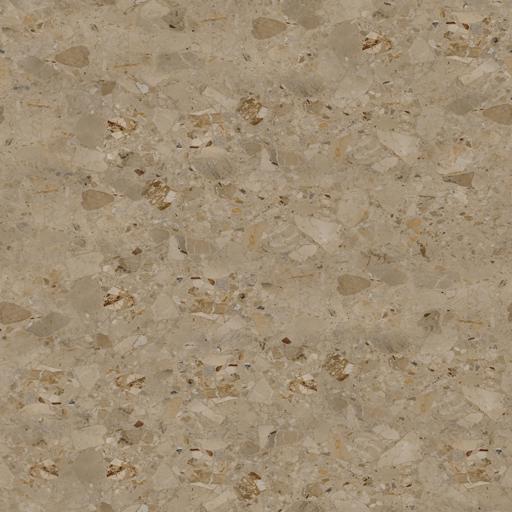
Tags: beige floor stone terrazzo